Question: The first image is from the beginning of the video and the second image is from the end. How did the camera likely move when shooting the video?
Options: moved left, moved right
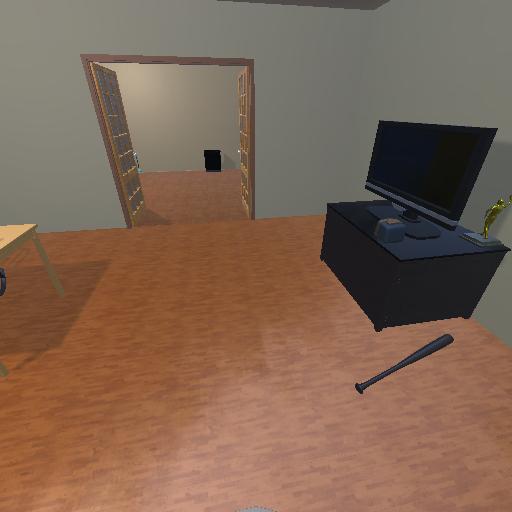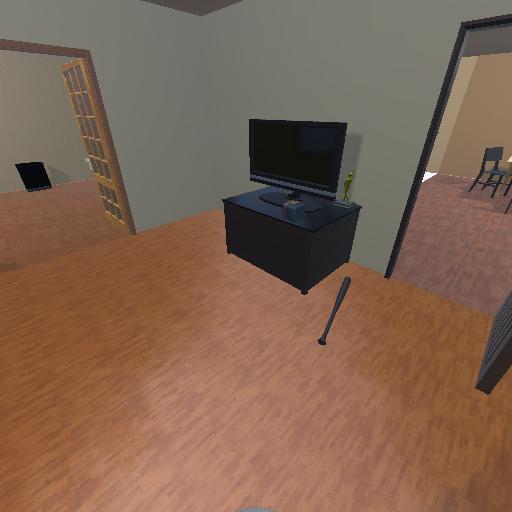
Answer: moved left